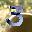
Label: 3